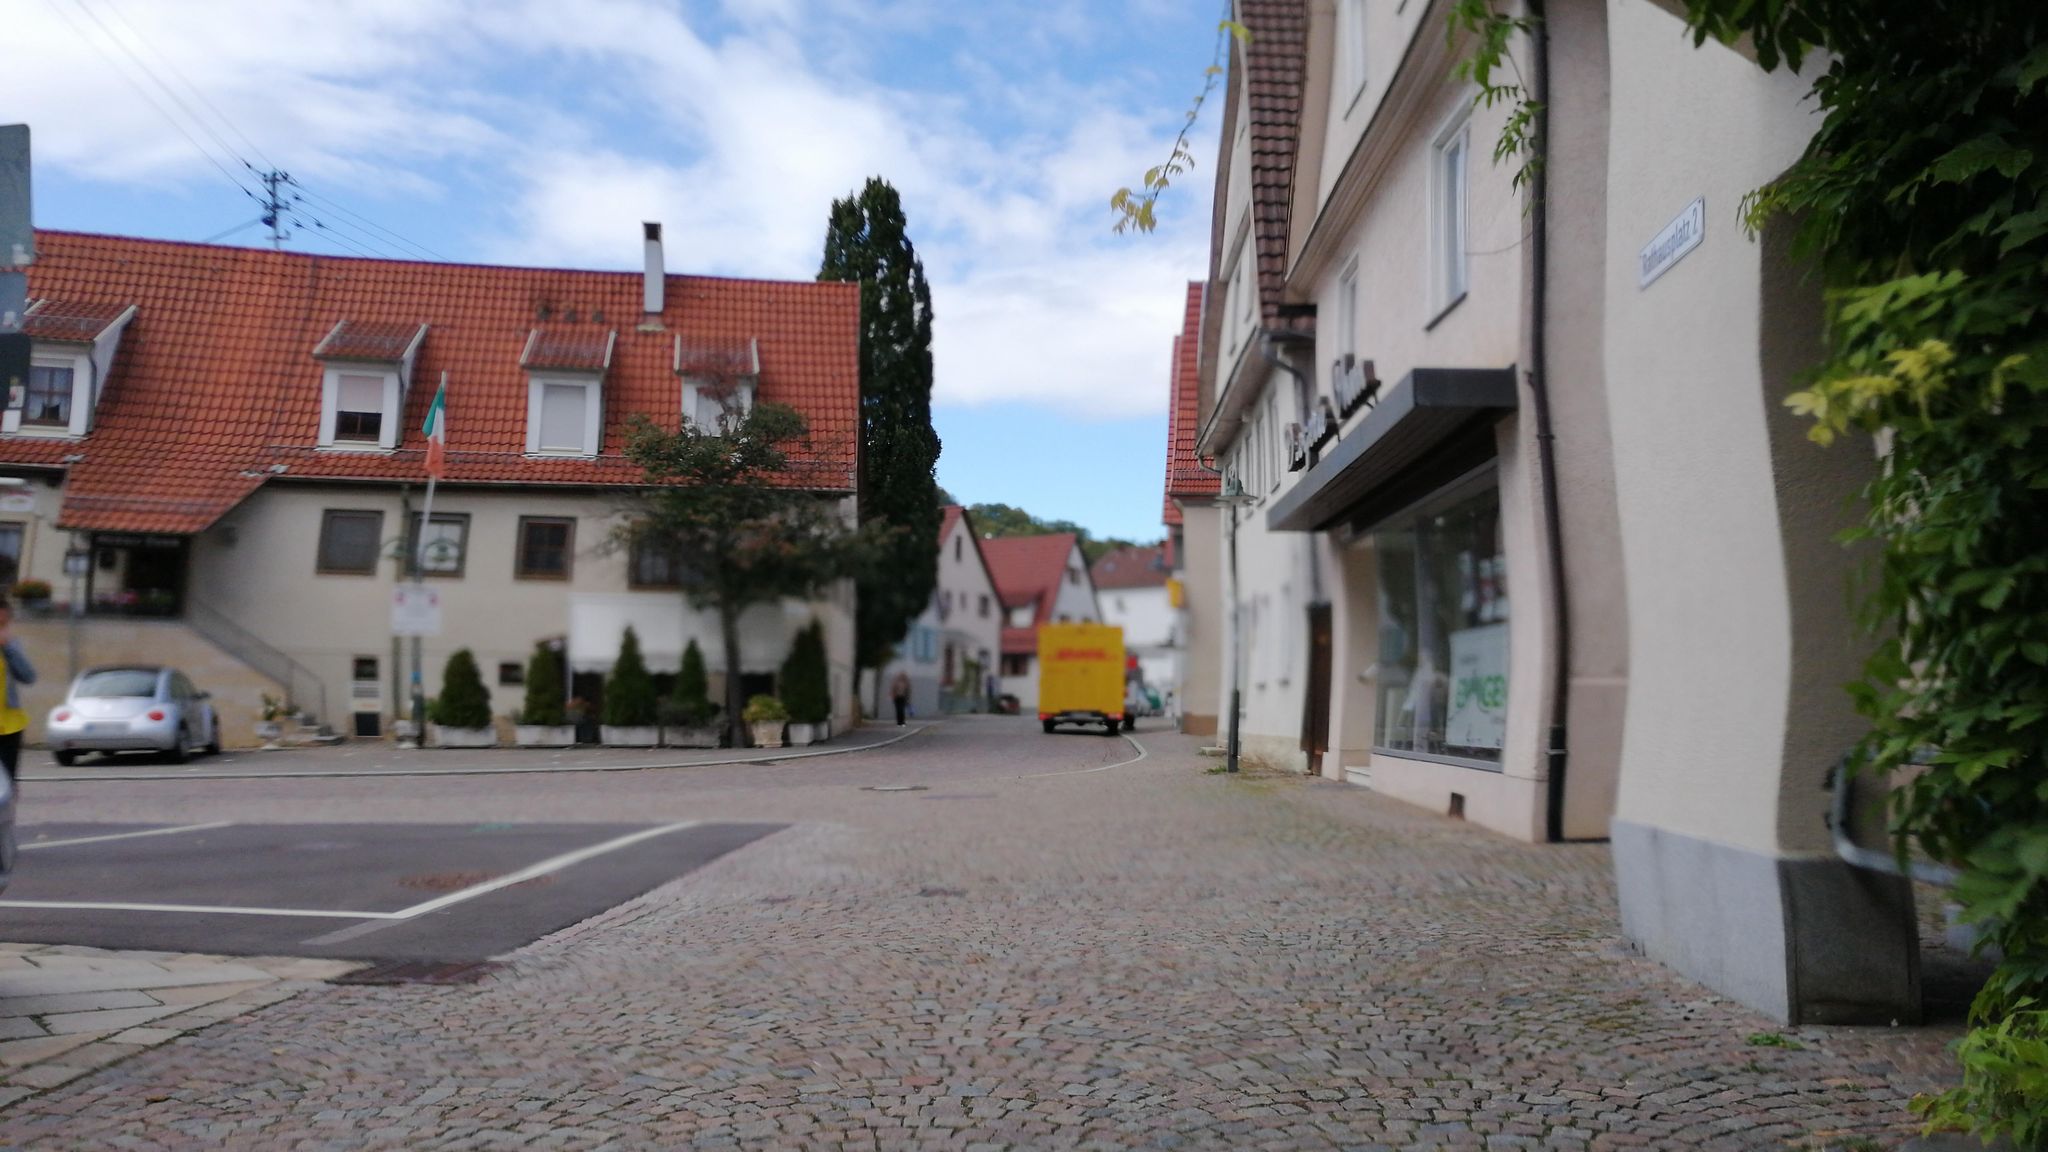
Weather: clear
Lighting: day
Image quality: good
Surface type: walking surface
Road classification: pedestrian, residential
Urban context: dense urban cluster
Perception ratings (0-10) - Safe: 6.9, Lively: 9.21, Beautiful: 4.79, Boring: 5.5, Depressing: 1.56, Wealthy: 8.95